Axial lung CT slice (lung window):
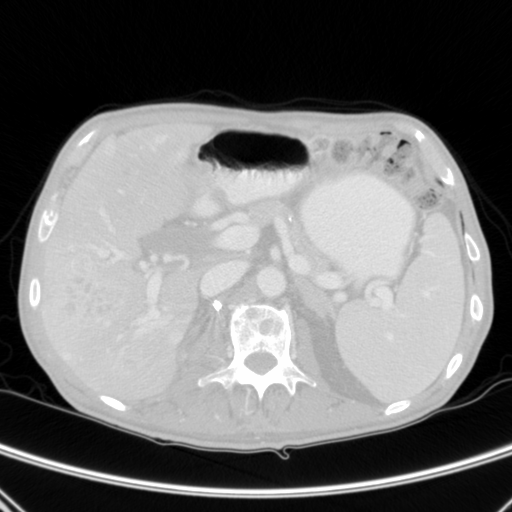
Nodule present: no